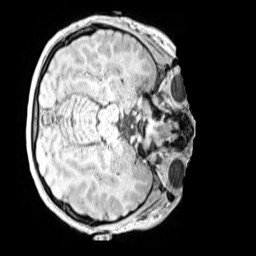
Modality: MP2RAGE
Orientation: axial
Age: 10
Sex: female
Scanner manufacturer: siemens
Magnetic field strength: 3 T
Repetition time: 4 s
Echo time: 0.00299 s